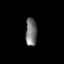
Tissue: prostate
Cell type: Fibroblasts
Senescence score: 0.7551
Nuclear area (px): 307
Mean DAPI intensity: 117.544